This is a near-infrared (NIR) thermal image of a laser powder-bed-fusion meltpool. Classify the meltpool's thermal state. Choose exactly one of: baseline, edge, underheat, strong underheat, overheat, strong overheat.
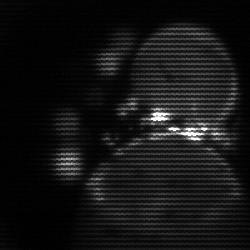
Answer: edge